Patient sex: M
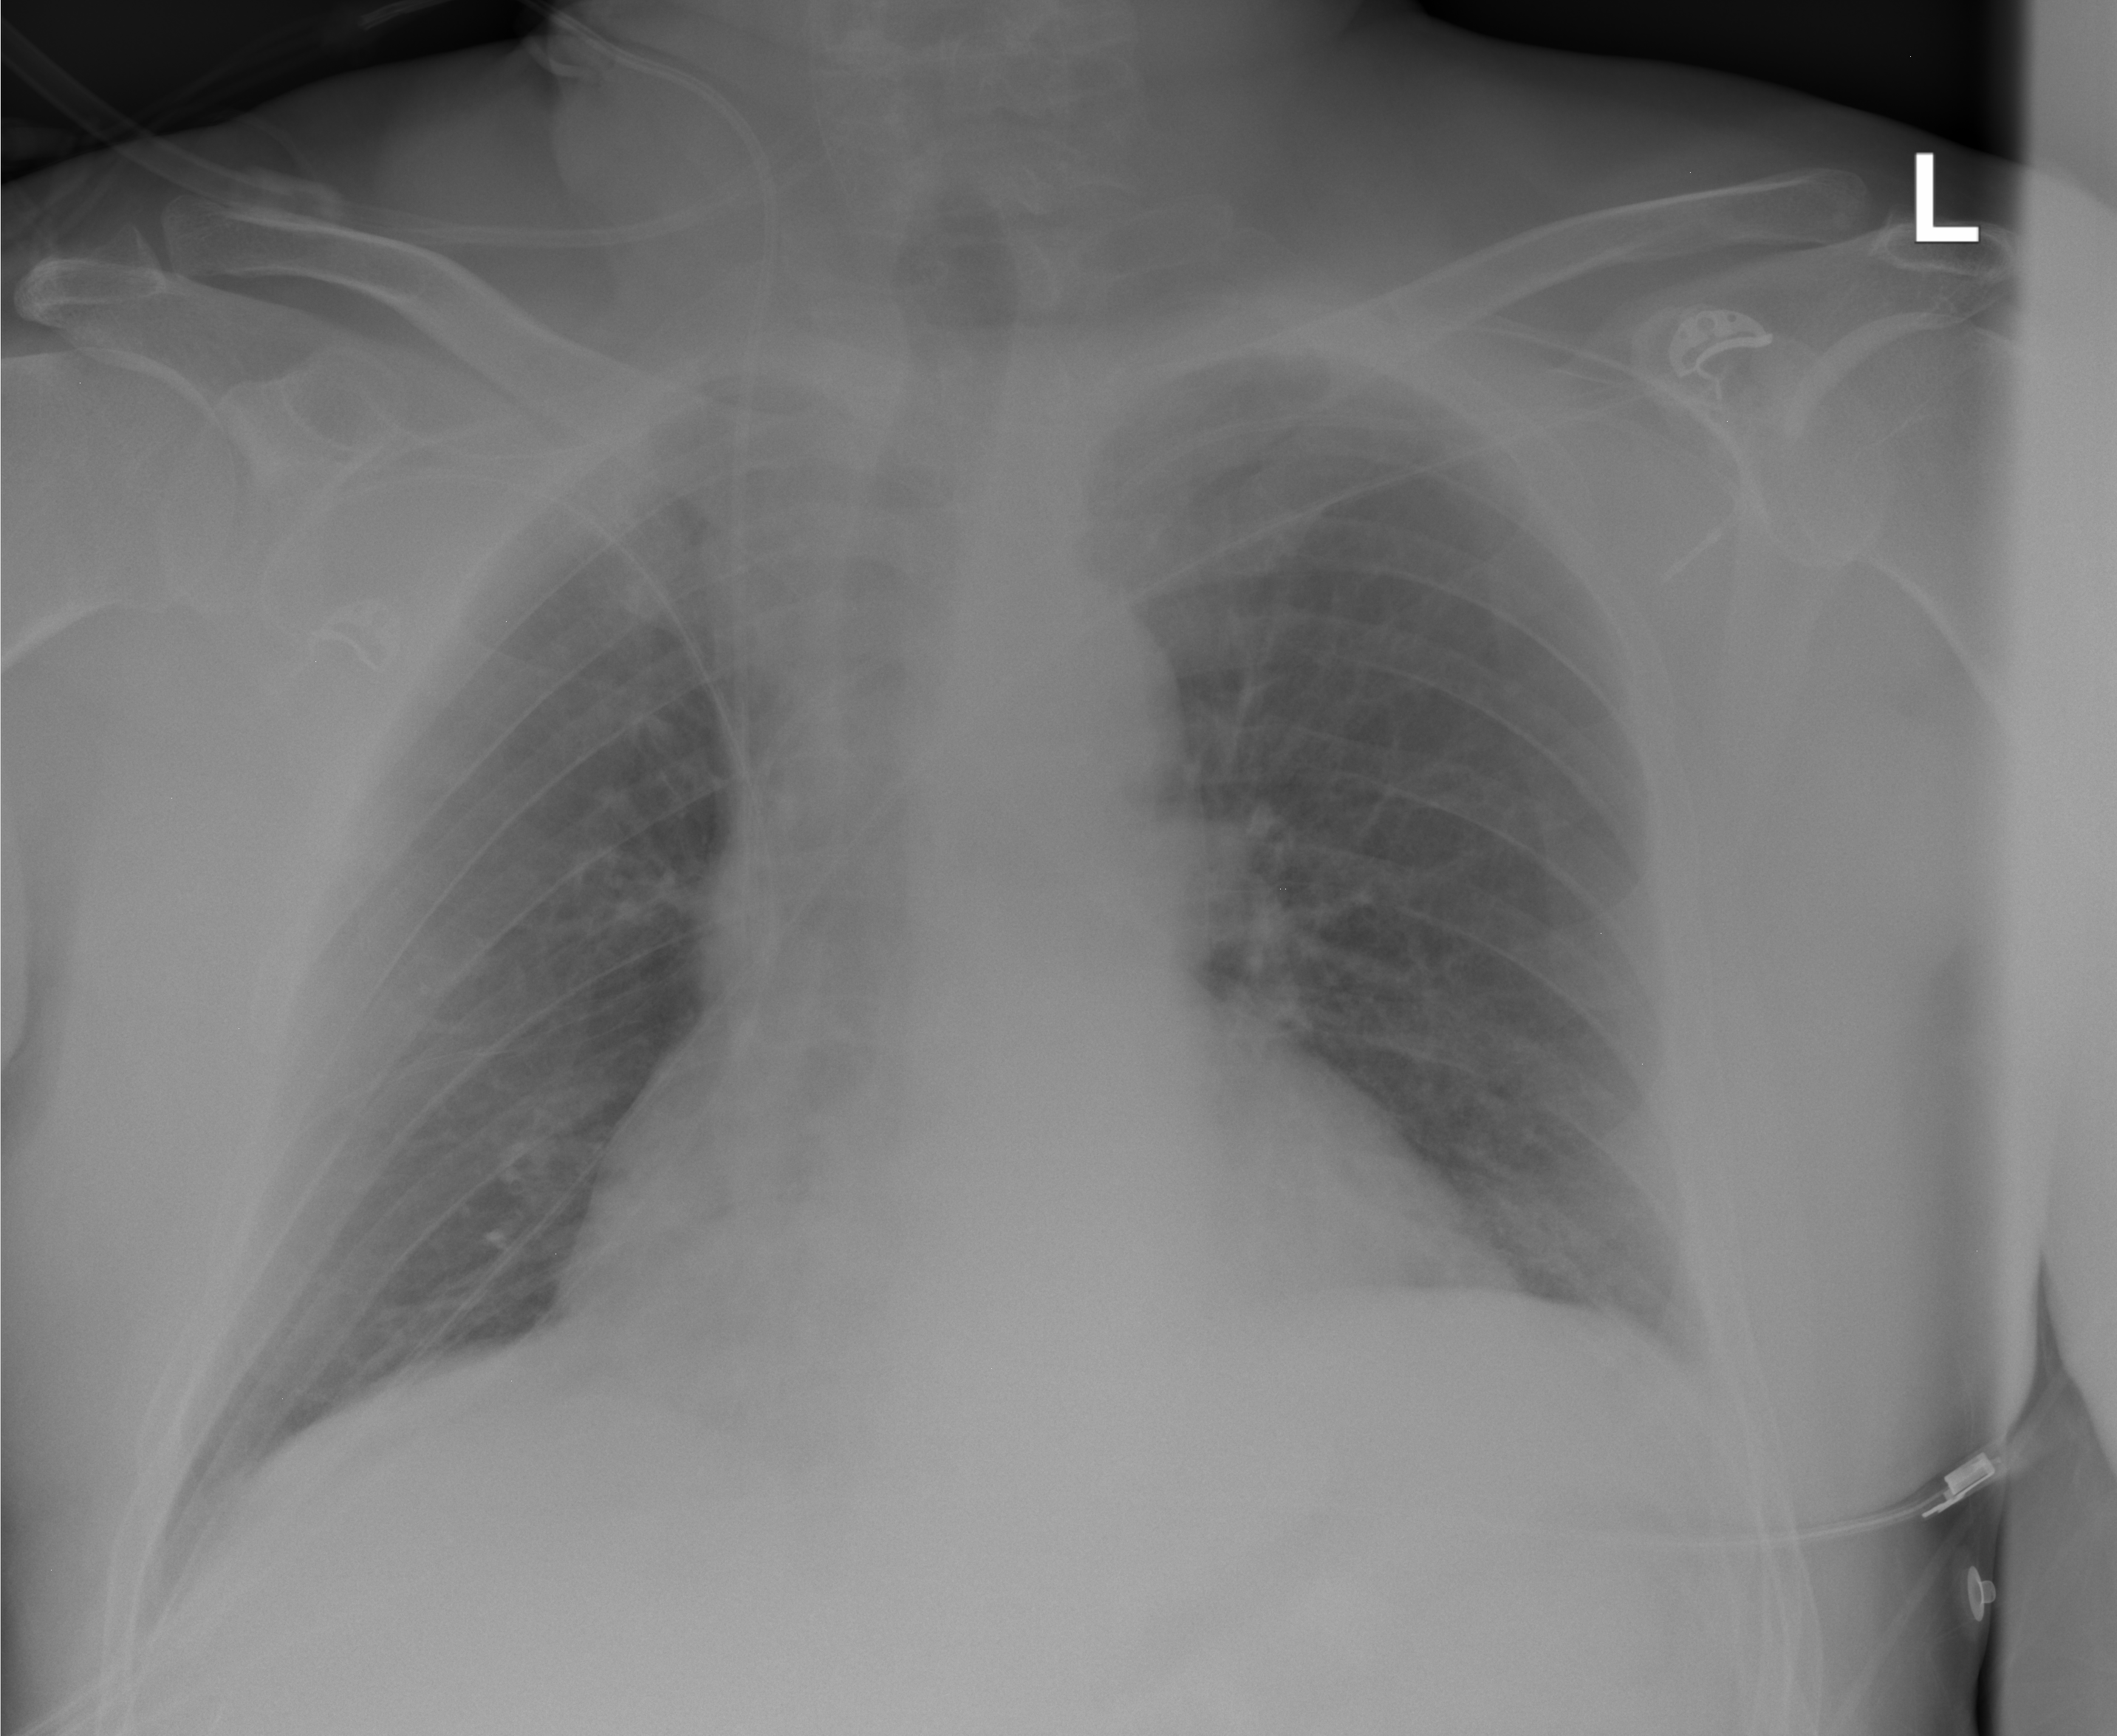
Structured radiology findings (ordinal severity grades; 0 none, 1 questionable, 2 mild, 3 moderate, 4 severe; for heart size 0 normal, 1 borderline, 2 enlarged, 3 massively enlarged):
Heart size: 0
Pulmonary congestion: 1
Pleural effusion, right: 0
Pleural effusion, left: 0
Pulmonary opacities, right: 0
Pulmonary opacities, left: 0
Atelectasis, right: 0
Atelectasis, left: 0